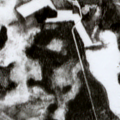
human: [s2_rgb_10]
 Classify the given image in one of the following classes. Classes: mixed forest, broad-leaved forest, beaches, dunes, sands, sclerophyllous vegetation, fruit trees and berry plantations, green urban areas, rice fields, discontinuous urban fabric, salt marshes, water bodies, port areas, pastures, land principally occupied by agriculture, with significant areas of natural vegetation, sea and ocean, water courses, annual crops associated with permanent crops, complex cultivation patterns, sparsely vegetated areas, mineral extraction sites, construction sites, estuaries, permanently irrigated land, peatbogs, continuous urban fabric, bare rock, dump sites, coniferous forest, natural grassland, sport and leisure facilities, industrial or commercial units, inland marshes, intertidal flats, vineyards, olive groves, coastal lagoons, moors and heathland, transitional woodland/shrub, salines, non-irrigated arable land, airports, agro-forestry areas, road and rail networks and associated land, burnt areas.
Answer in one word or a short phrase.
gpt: coniferous forest, mixed forest, peatbogs